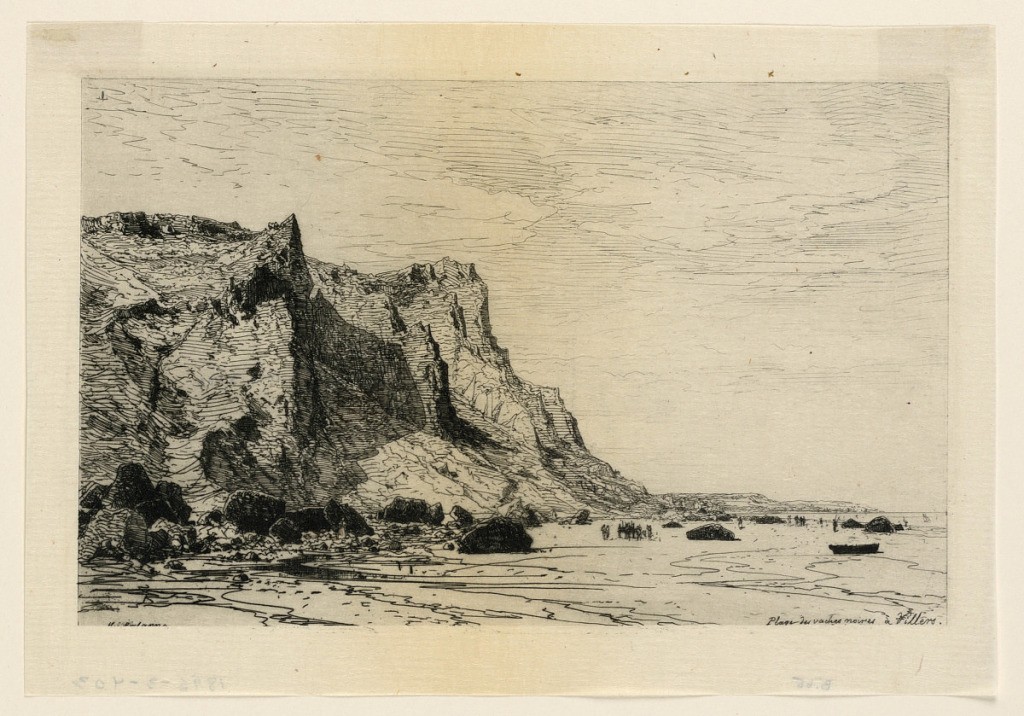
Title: Plage des Vaches Noires, Villers
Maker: Maxime Lalanne, French, 1827 - 1886
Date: ca. 1870
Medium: Etching on white mulberry paper
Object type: Print
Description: Beach scene with rocks, high cliffs at left; figures in middle and far distance. Inscribed, lower left: "M. Lalanne"; lower right: "Plage des vaches noires á Villers."